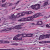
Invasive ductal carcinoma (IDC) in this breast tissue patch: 1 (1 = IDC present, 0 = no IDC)